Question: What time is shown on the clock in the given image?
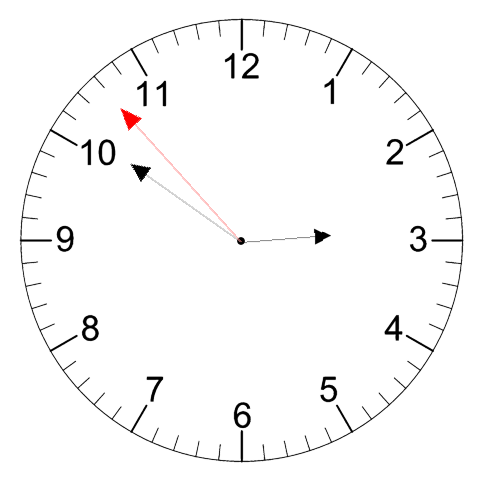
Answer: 02:50:53